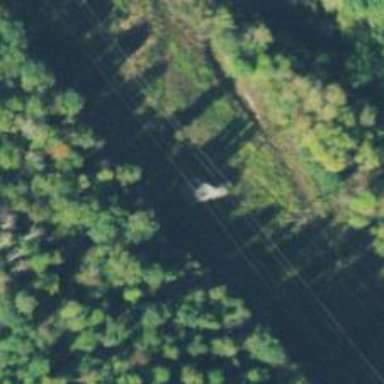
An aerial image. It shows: Lattice structure tower used for power transmission.